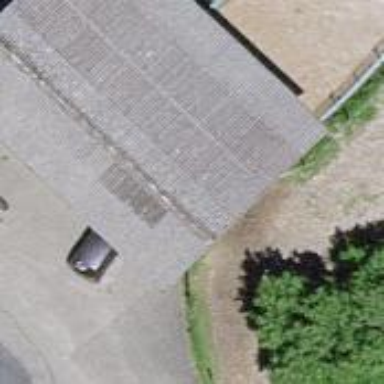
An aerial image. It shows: Rural barn.